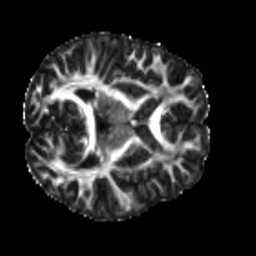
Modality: FA
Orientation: axial
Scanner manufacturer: siemens
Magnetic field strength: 3 T
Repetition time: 4 s
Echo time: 0.0594 s